Aerial crown-view tile of a tropical tree (Barro Colorado Island, Panama), acquired 20241216:
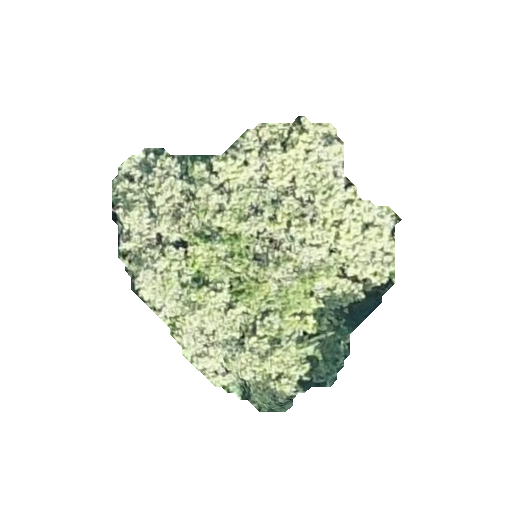
Species: Apeiba membranacea
GBIF accepted scientific name: Apeiba membranacea
Crown area: 82.221 m²